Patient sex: M
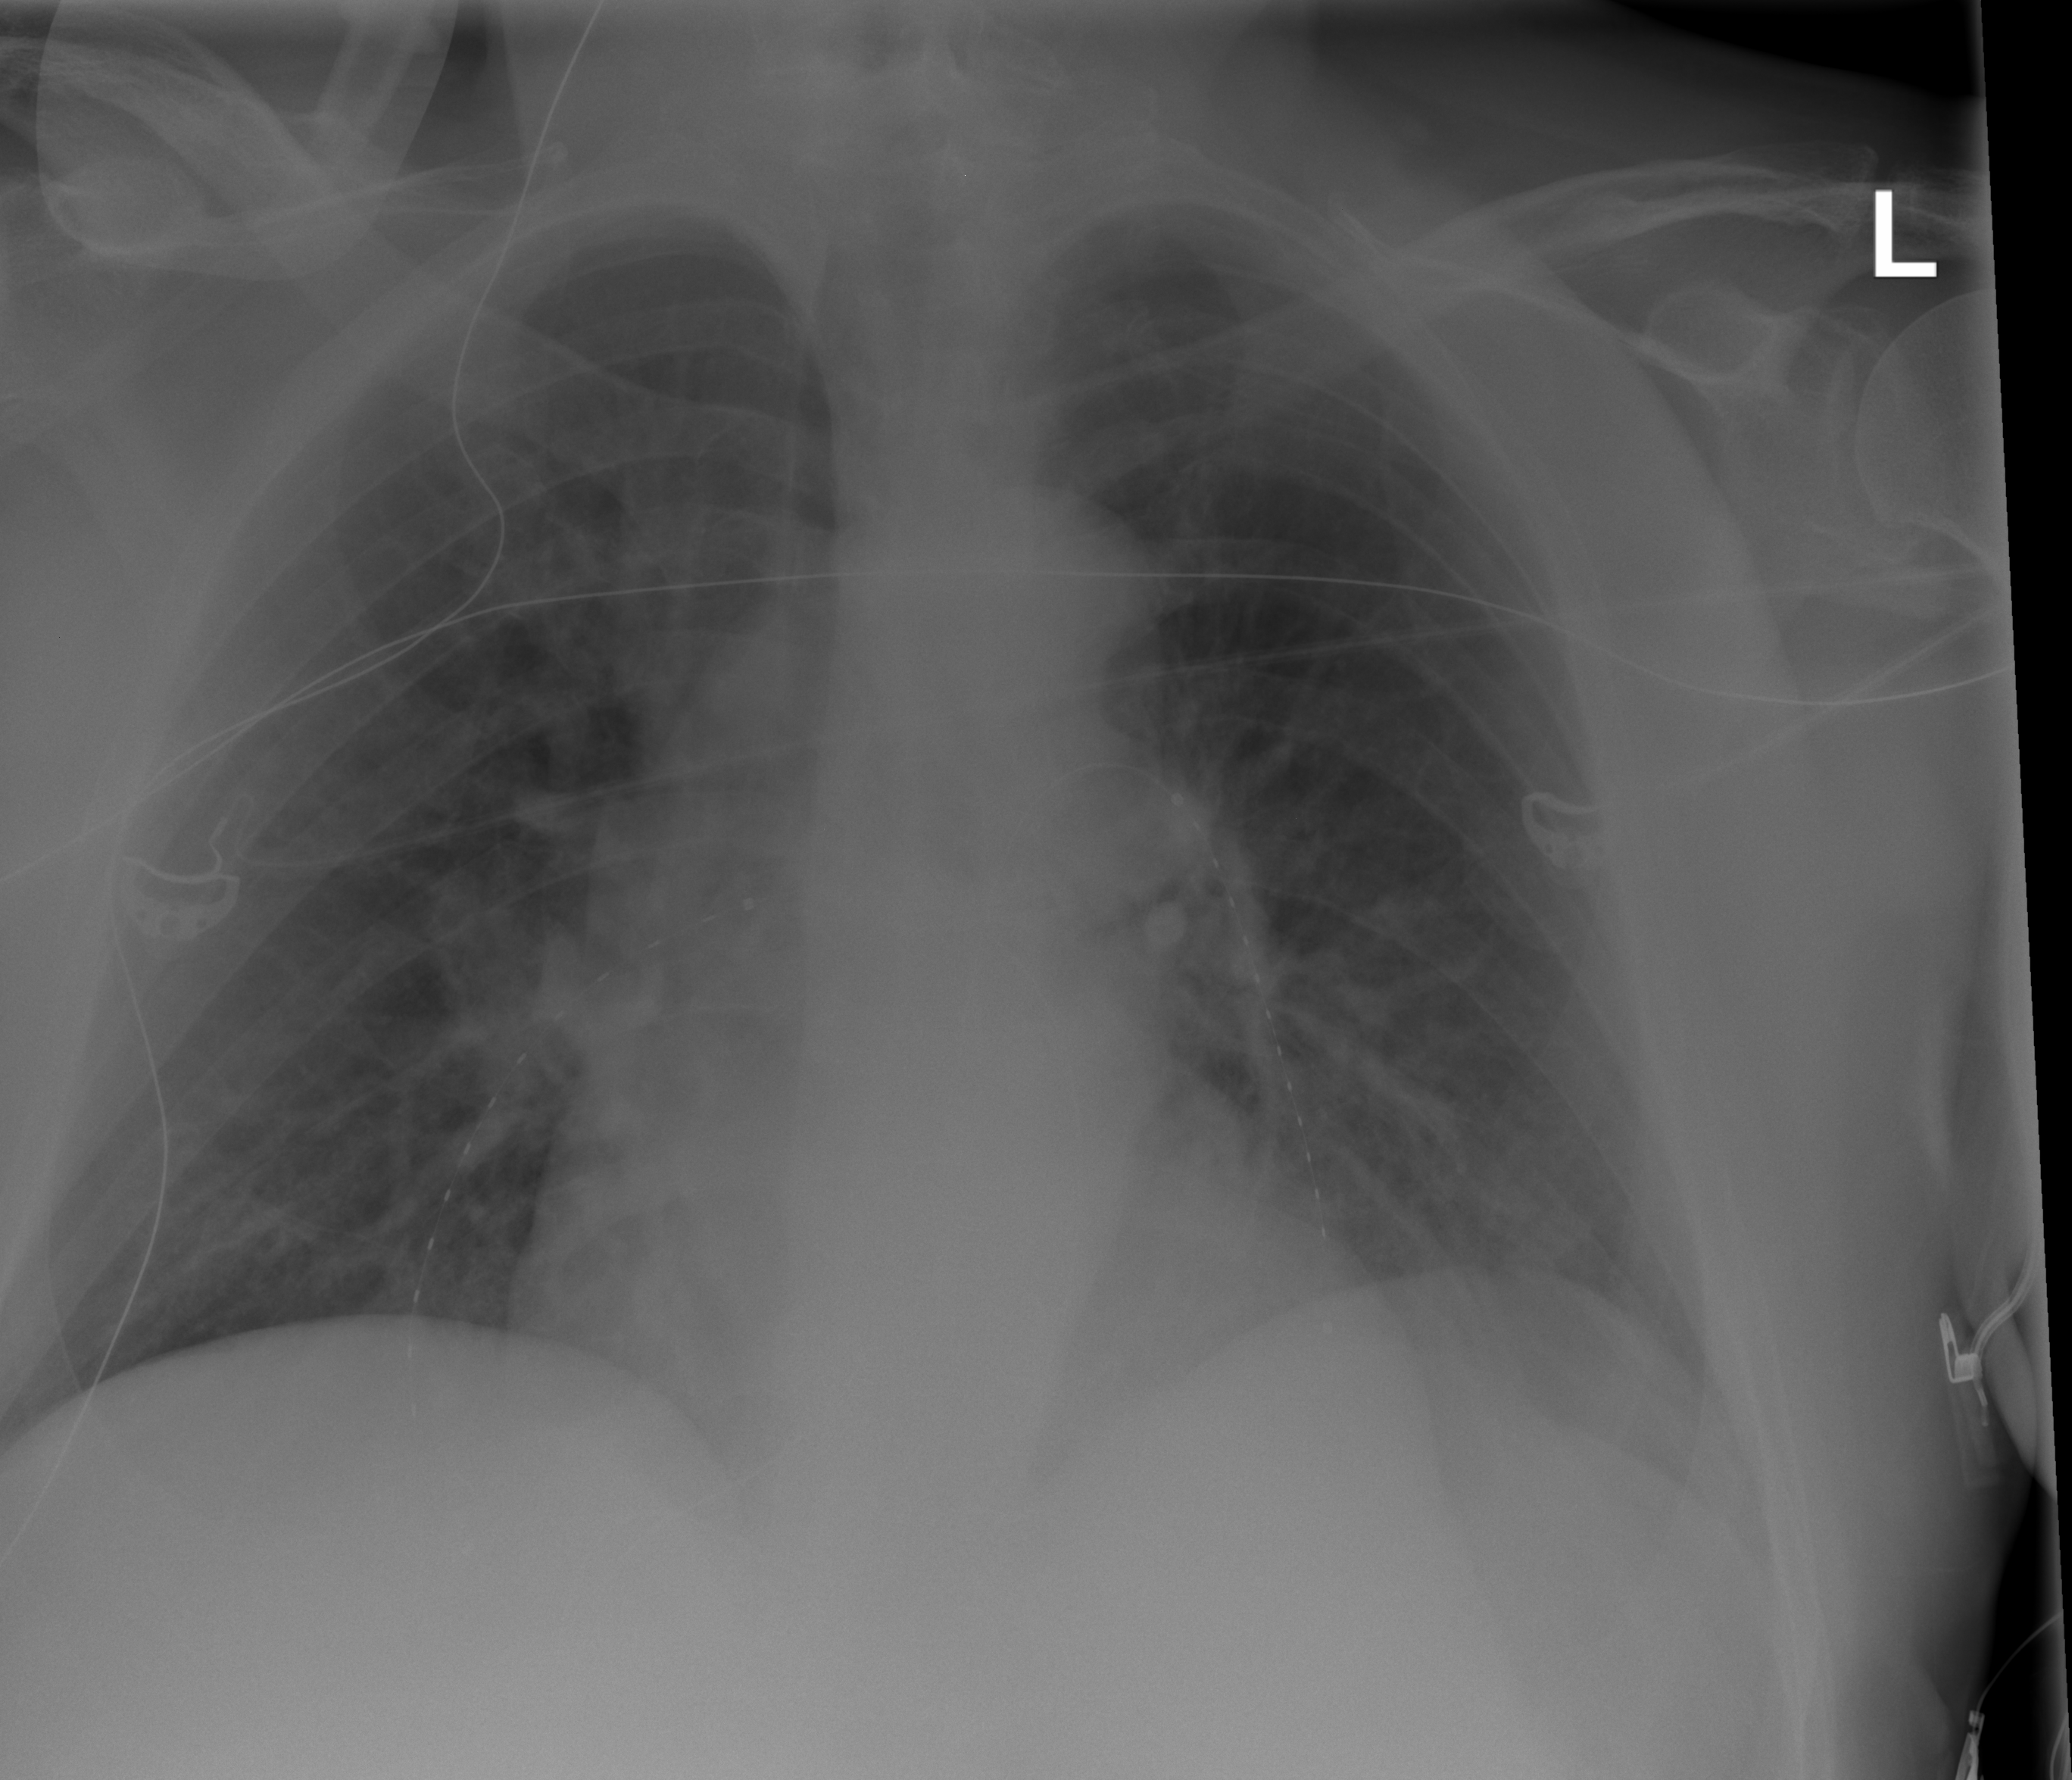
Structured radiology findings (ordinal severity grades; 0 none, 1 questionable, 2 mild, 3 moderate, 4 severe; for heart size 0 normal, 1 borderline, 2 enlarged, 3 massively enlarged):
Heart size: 0
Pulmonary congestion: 3
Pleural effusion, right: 0
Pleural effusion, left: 0
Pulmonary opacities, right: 0
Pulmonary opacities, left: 0
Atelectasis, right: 0
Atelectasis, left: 0